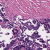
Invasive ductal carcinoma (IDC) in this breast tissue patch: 1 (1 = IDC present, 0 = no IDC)